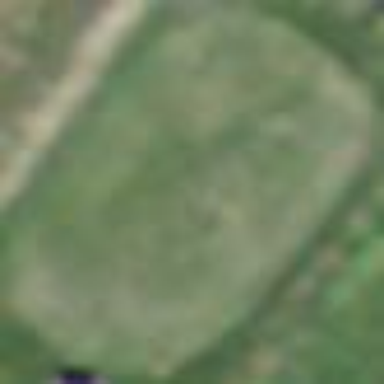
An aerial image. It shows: Grassy area designated as golf tee.